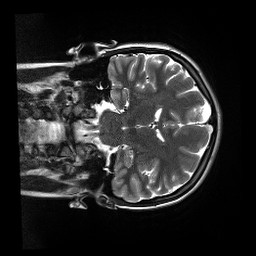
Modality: T2w
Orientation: coronal
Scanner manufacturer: siemens
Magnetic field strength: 3 T
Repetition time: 13.52 s
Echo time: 0.088 s